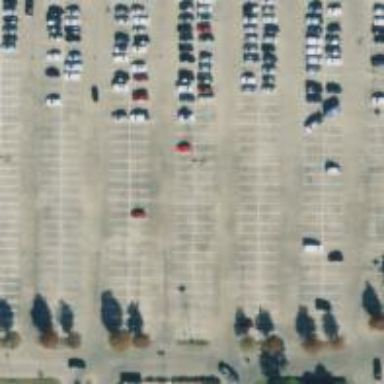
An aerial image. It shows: Parking space.